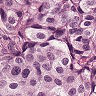
Metastatic tissue present: yes